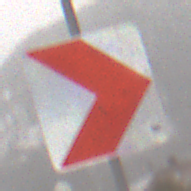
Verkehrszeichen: RichtungstafelnInKurvenKleinLinks
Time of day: Midday
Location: Outdoor (Nature)
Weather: Overcast
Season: Winter
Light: Natural